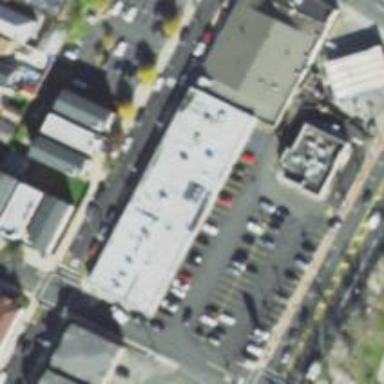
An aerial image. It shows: Pharmacy providing healthcare services.